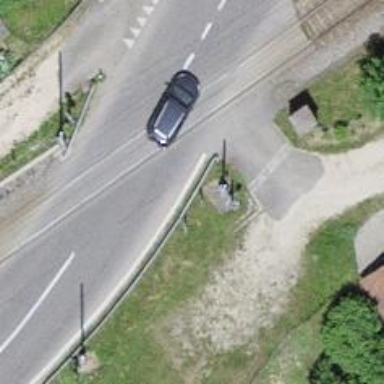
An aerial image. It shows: Level crossing with double half barrier.